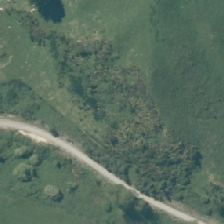
Land cover: grose_broom